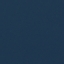
Label: SeaLake